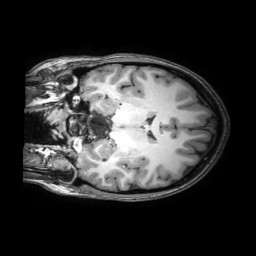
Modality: T1w
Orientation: coronal
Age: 22
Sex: female
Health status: healthy
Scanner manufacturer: philips
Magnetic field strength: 3 T
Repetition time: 0.0079 s
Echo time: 0.0035 s